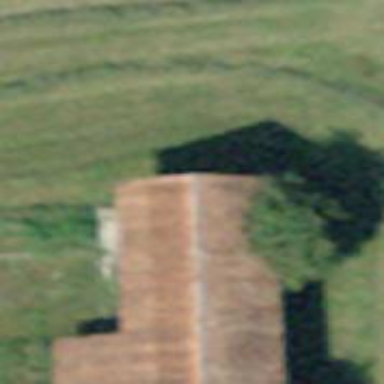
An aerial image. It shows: Rural barn.